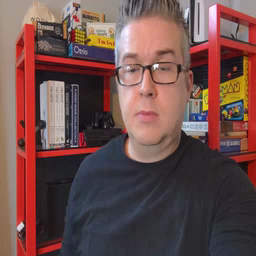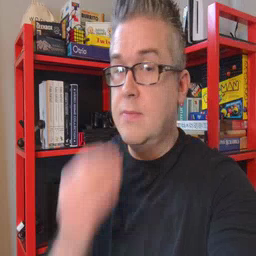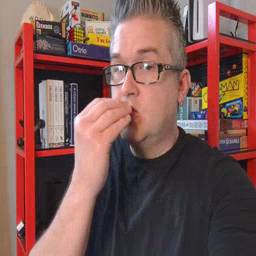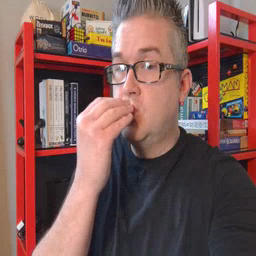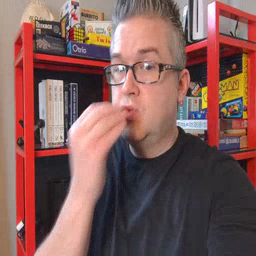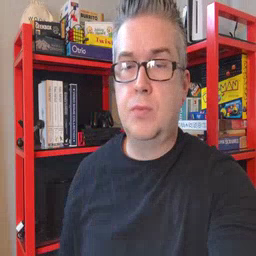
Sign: food